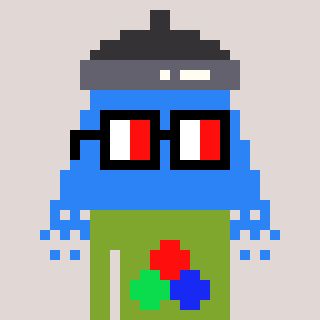
a pixel art character with square glasses with black frames and red eyes, a shower-shaped head and a slimegreen-colored body on a warm background